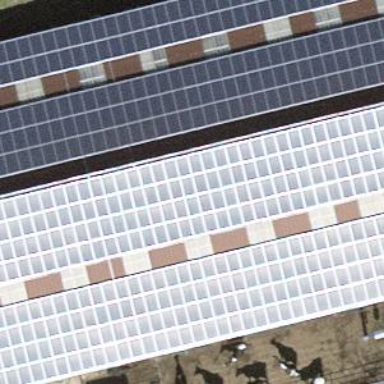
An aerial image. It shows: Solar power generator using photovoltaic method with solar photovoltaic panel types.